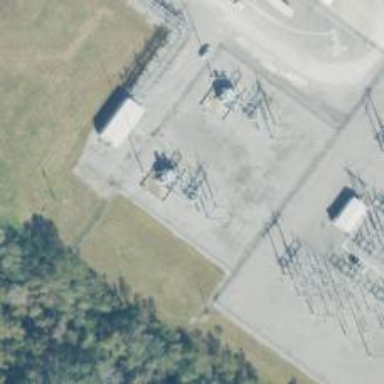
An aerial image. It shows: Switch used for power control.